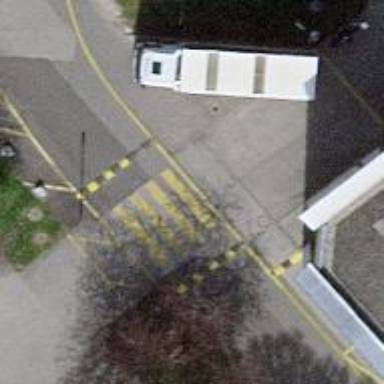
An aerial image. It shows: Marked crossing with zebra stripes on the road.